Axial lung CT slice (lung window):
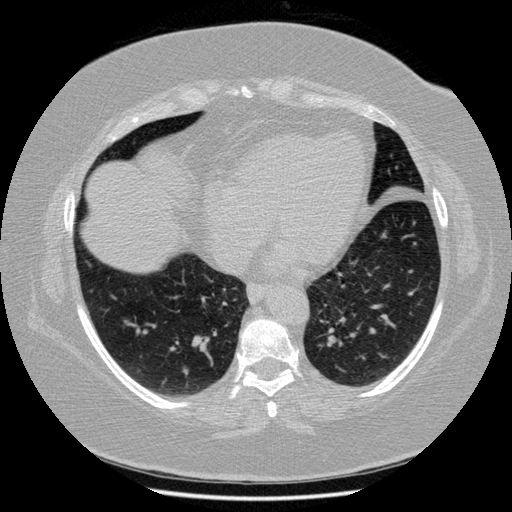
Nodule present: no